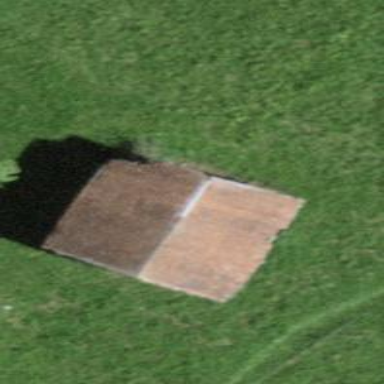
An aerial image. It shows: Rural barn.